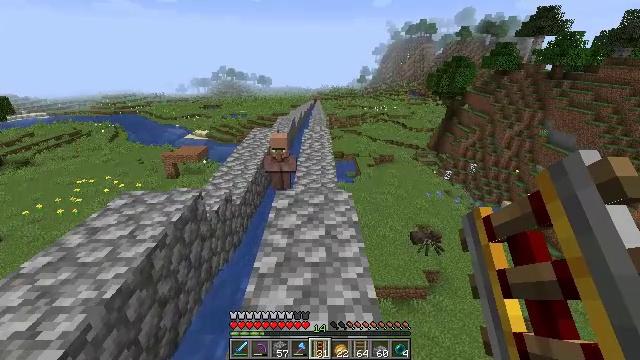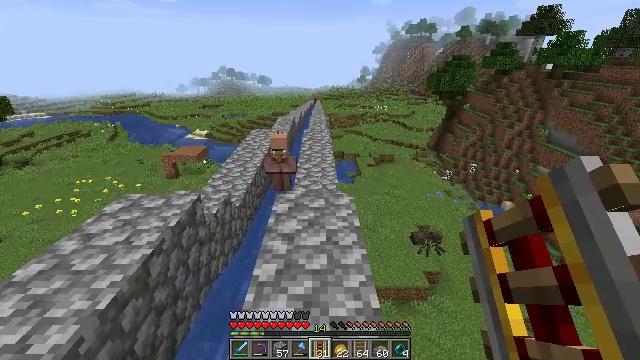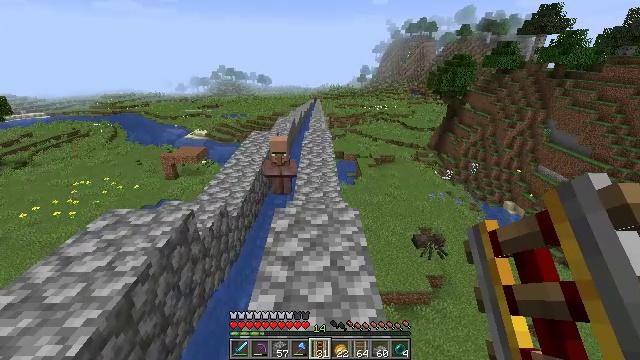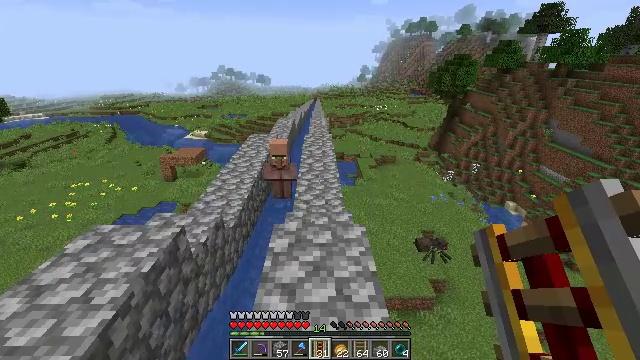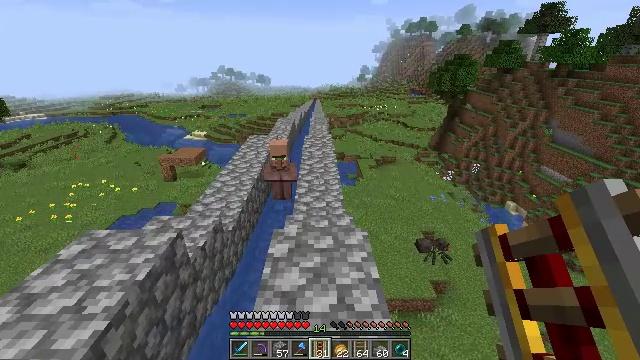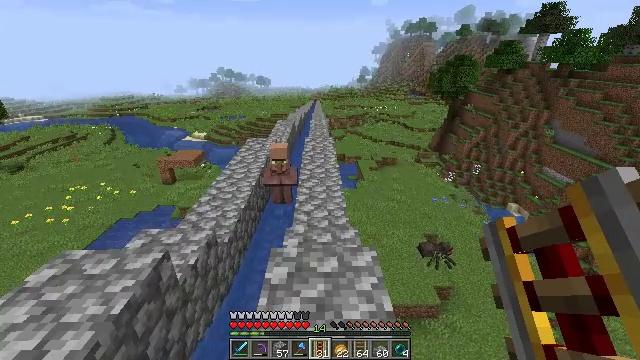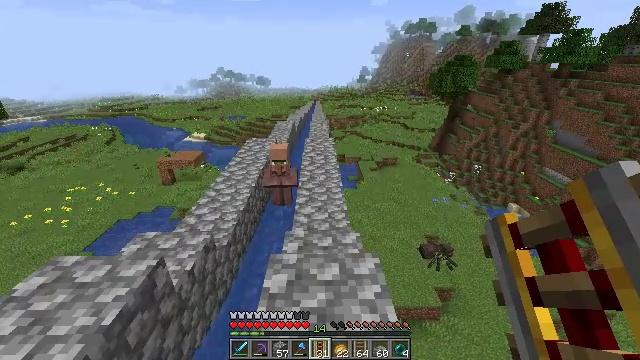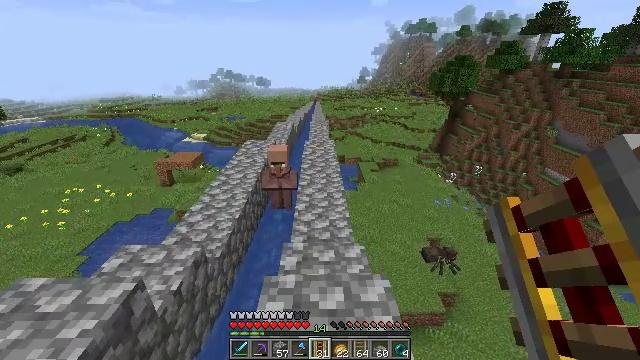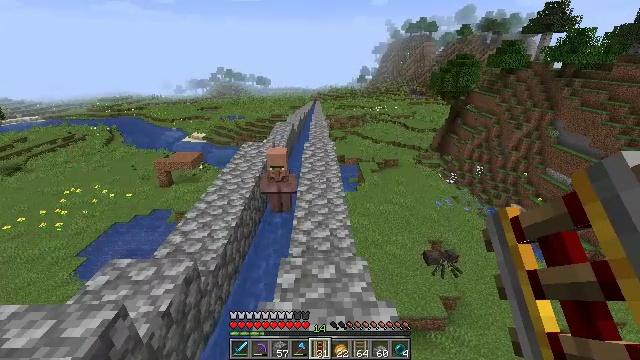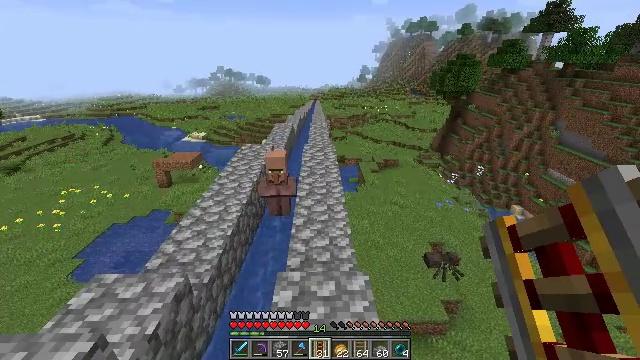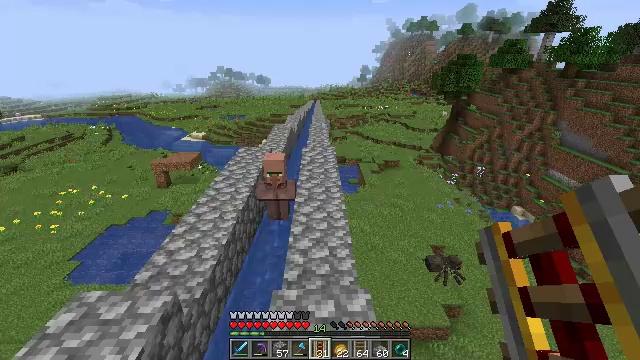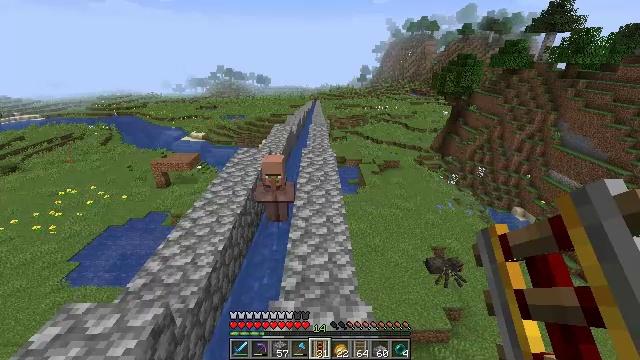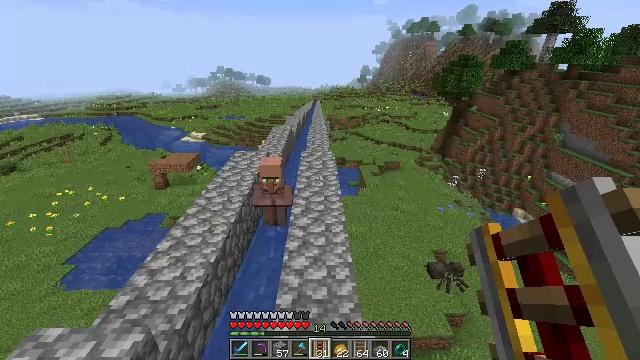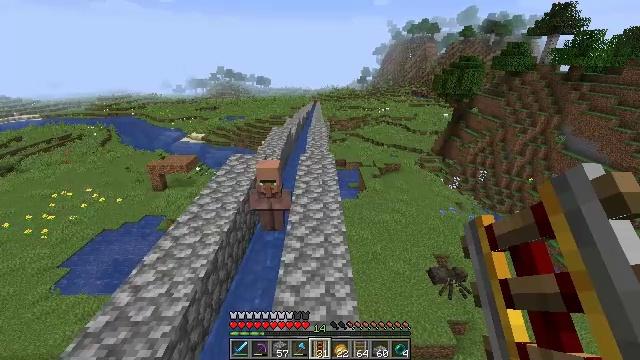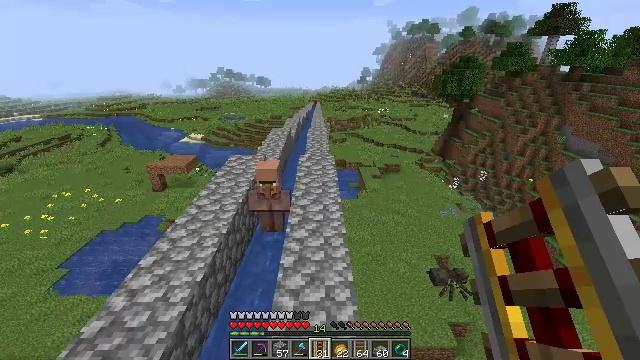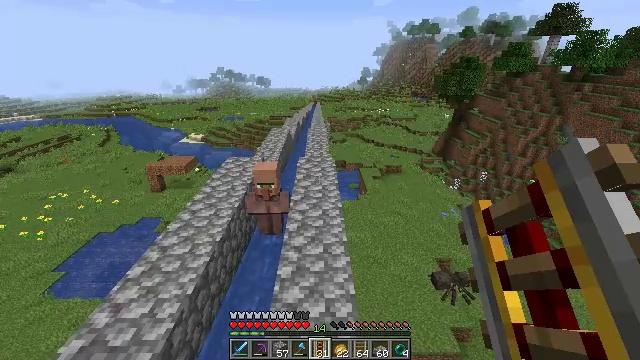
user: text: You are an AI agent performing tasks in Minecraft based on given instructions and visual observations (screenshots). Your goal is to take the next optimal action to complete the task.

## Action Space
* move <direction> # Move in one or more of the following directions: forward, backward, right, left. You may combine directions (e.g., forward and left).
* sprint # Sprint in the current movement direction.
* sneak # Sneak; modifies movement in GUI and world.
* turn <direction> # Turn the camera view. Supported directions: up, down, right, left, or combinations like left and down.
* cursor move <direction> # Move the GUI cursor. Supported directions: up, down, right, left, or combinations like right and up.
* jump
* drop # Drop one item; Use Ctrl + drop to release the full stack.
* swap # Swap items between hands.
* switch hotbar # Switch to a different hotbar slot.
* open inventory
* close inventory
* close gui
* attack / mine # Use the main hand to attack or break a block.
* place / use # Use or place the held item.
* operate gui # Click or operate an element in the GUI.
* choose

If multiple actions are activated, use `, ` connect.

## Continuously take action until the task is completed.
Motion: motion action
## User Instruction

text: Attack the ground to gather dirt.
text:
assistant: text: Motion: move forward
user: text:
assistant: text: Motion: move forward
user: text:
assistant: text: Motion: move forward
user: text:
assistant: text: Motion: move forward
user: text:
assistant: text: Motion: move forward
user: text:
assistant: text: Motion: move forward
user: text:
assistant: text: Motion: move forward
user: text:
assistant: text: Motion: move forward
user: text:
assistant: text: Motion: move forward
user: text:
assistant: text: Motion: move forward
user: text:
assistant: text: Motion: move forward
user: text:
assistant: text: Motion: move forward
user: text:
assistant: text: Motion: move forward
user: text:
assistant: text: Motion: move forward
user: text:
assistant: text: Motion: move forward
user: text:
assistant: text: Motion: move forward
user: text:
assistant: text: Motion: move forward
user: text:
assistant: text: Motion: move forward
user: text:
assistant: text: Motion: move forward
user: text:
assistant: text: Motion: move forward
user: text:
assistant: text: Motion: move forward
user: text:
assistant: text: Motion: move forward
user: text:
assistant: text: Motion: move forward
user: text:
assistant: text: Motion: move forward
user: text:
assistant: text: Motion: move forward
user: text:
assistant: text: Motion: move forward
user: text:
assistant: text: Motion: move forward
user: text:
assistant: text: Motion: move forward
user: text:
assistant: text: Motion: move forward
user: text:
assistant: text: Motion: no_op